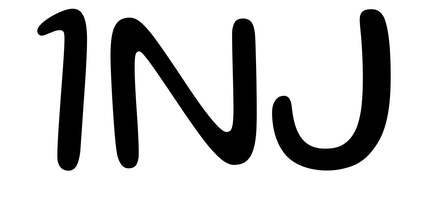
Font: Gluten_Light